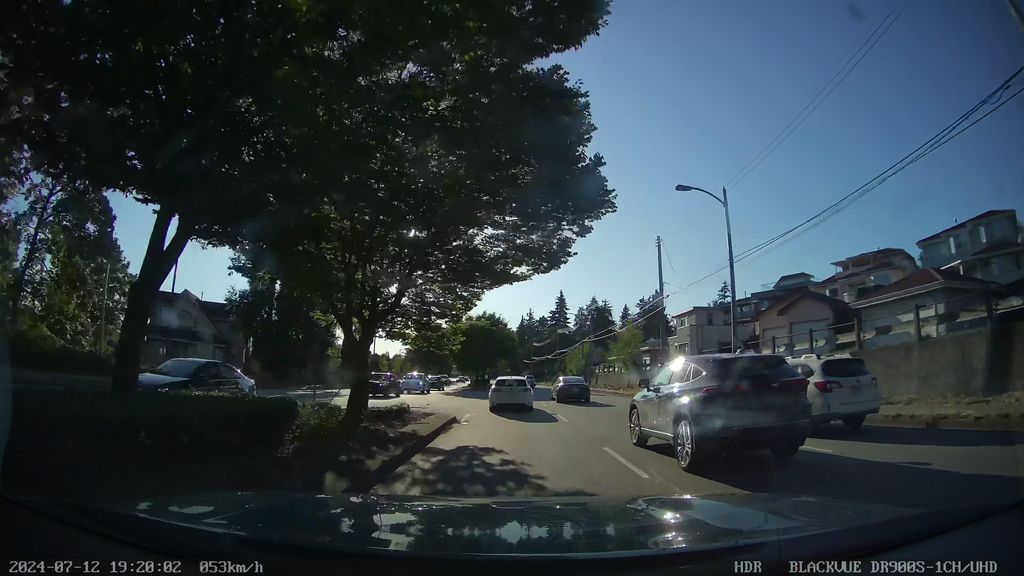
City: vancouver